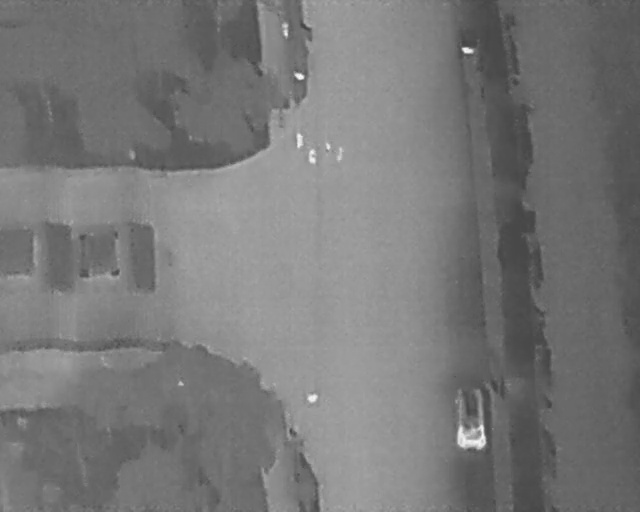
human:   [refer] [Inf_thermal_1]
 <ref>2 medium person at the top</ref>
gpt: <box>[[45, 26, 48, 28, 2], [43, 4, 46, 6, 2]]</box>